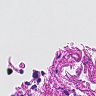
Metastatic tissue present: no